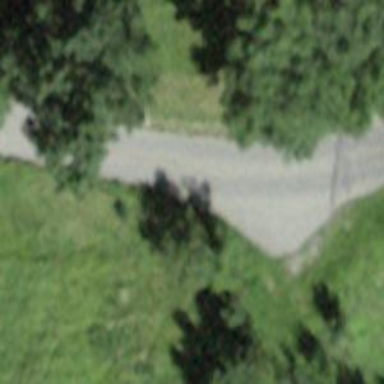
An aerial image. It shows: Unclassified road.